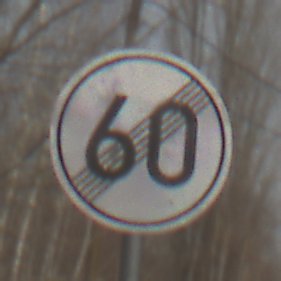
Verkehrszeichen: EndeGeschwindigkeit60
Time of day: MorningAfternoon
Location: Outdoor (Nature)
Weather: PartlyCloudy
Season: Winter
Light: Natural